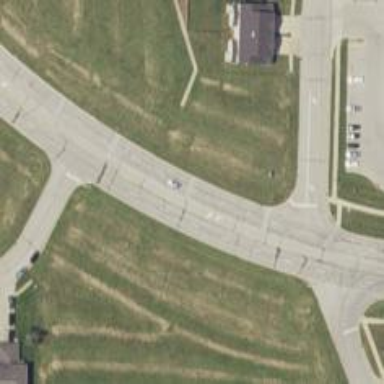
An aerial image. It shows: Asphalt road classified as tertiary.